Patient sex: F
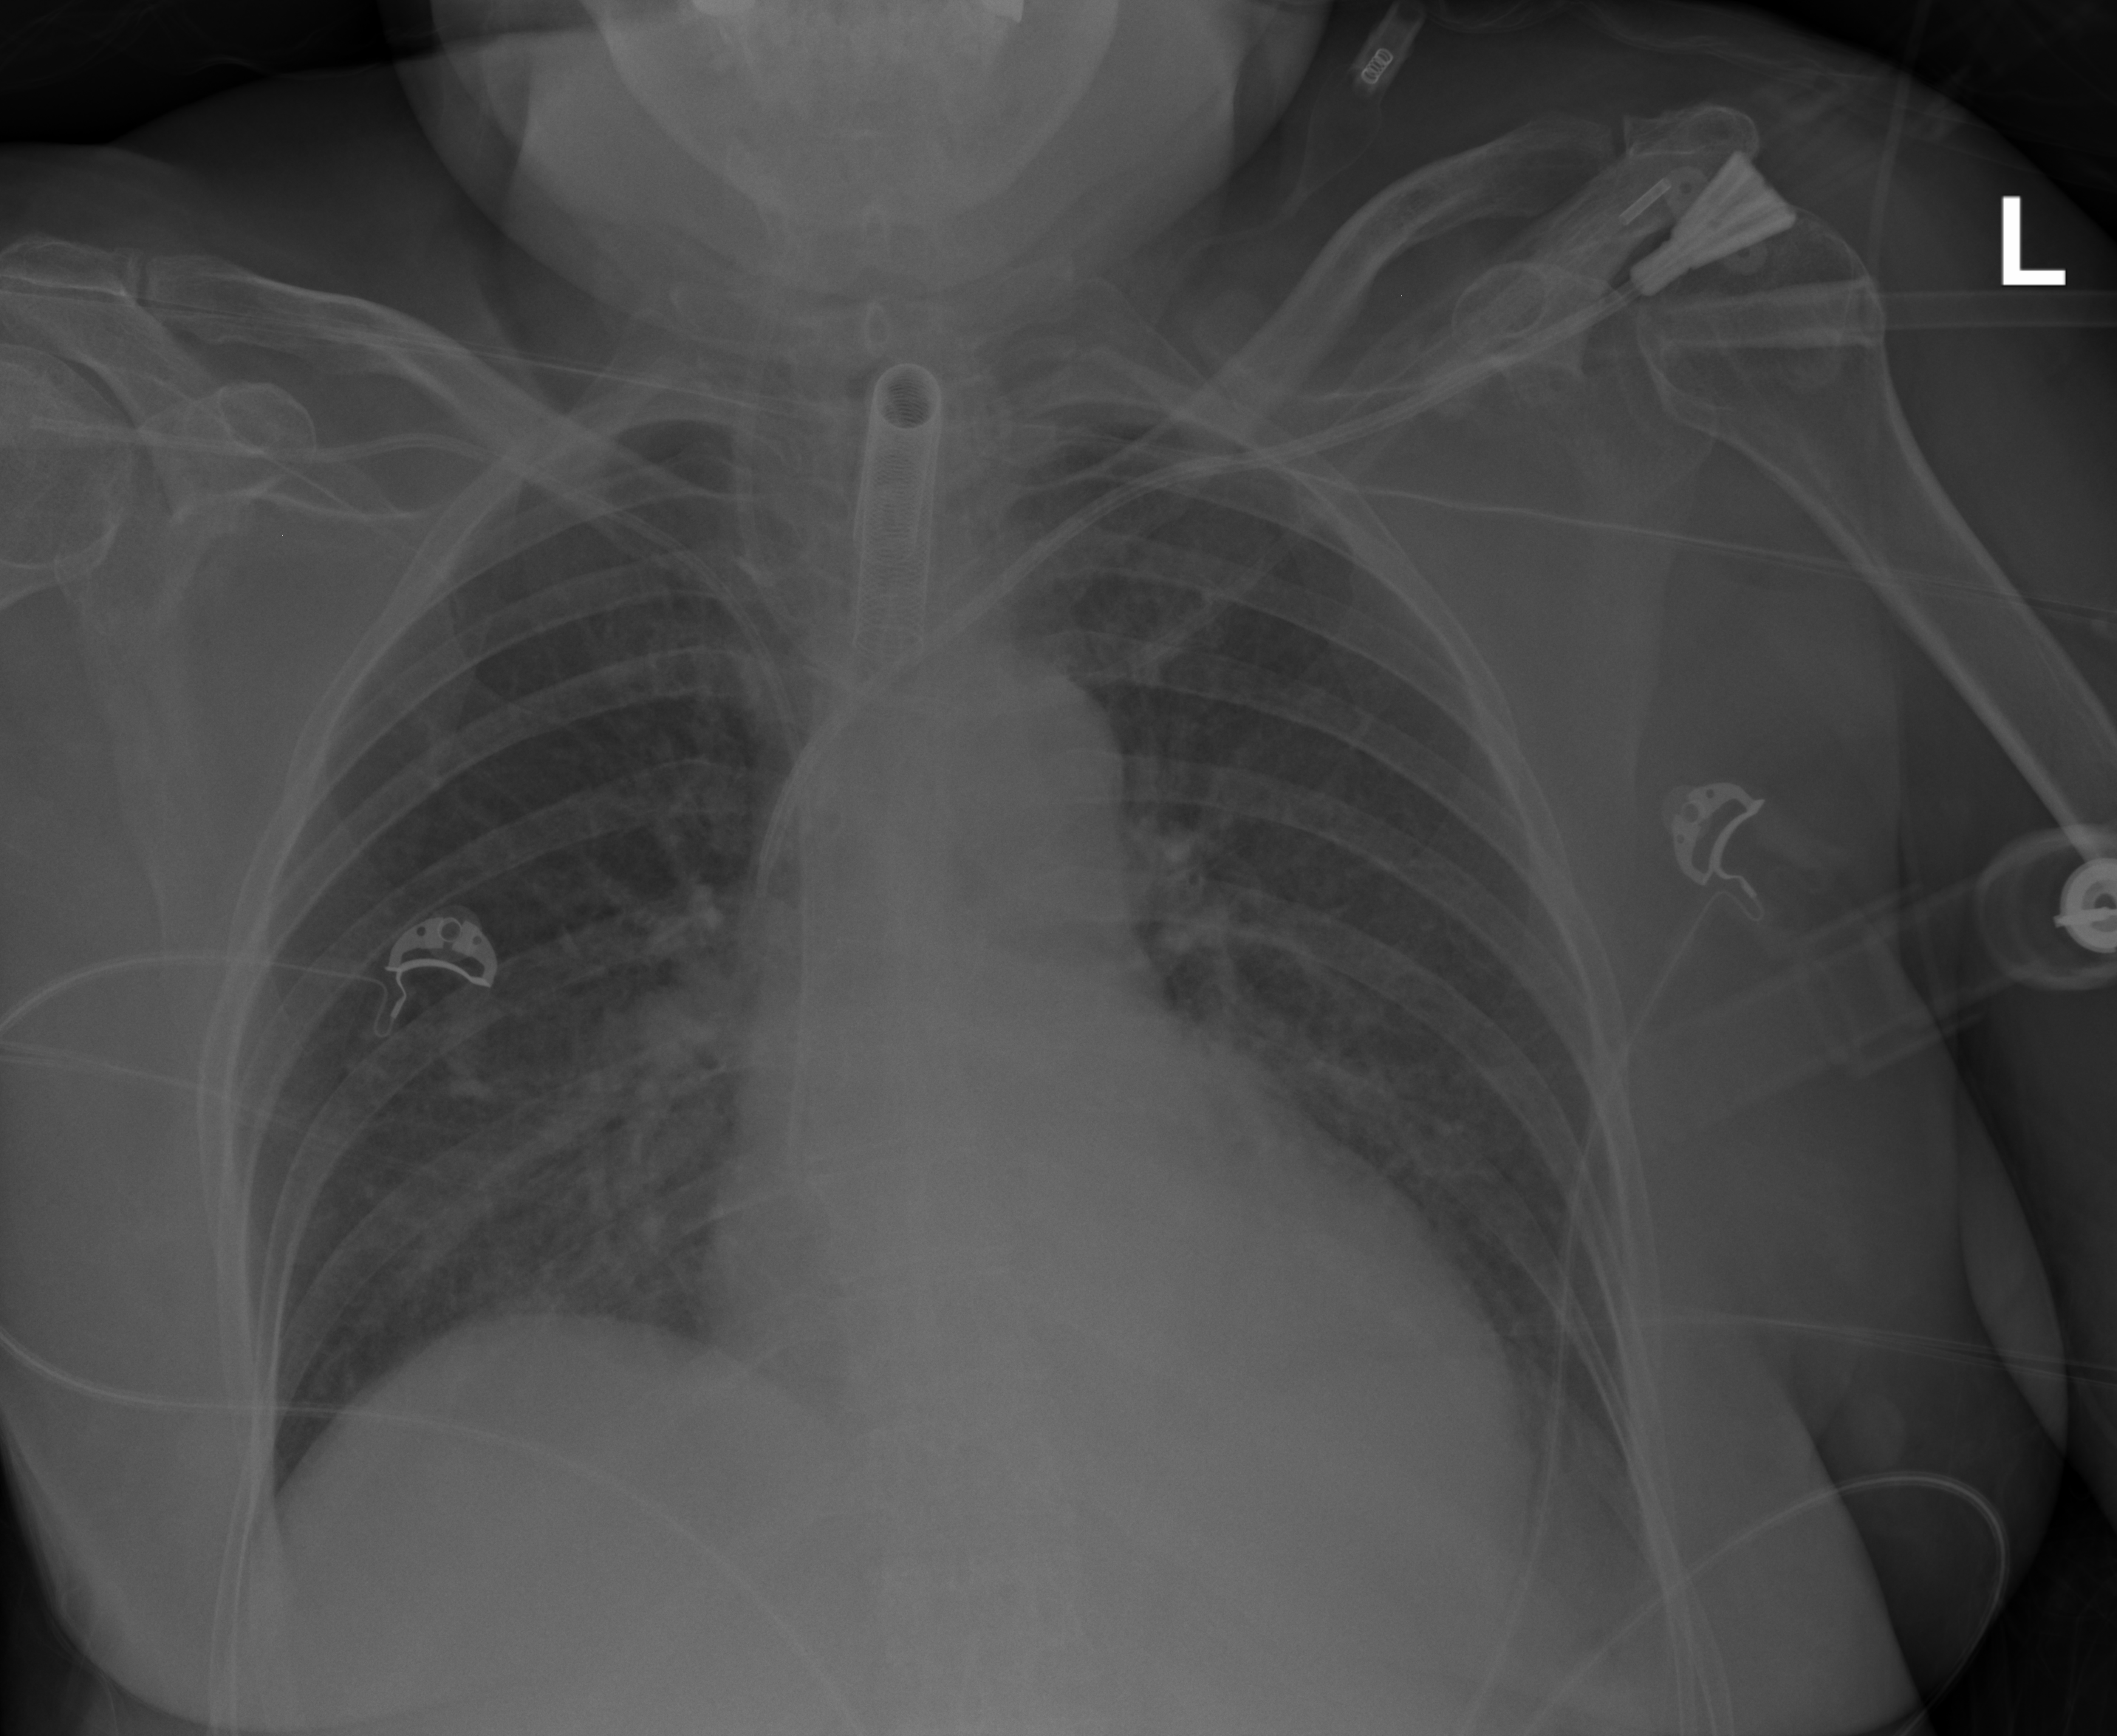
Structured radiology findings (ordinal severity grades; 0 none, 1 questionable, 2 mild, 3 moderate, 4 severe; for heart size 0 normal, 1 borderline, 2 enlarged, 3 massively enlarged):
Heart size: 1
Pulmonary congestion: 0
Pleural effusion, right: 0
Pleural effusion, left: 0
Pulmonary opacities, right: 1
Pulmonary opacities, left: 0
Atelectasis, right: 0
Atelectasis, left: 0